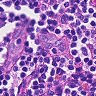
Metastatic tissue present: no